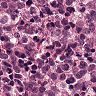
Metastatic tissue present: yes